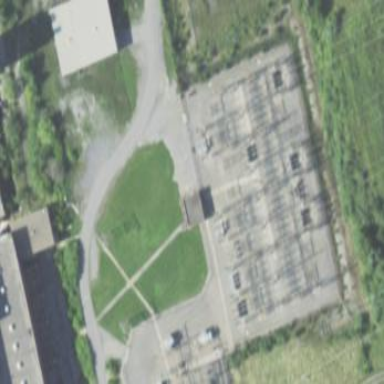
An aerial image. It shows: Power substation.